Question: I got two tables in my SQLite DB: 'entities' and 'user_actions'. Their approximate schemes:

The flow of the program is something like this (all DB accesses handled by ContentProvider):
1. The user performs some action which modifies one of the entities
2. The corresponding entity is updated in entities immediately. locally_modified value of this entity is set to 1
3. The information about user's action is stored in user_actions
4. At some point in future a sync session with the server is being initiated (I use SyncAdapter framework)
5. User's actions from user_actions are uploaded to the server one by one and removed from the DB in a background thread
6. When the uploading completed, I need to clear locally_modified flags in entities
At this point I encounter my atomicity issue: the synchronization with the server happens in a background thread, therefore the user can use the app and perform additional actions. As a consequence, right before I clear 'locally_modified' flag for an entity, I must check that there are no records in 'user_actions' corresponding to this entity. These three steps must be executed atomically for each entity having 'locally_modified' set to '1':
1. Query user_actions for entries corresponding to entity's _id
2. Test whether the query from #1 returned an empty set
3. Clear locally_modified of that entity to 0
Given the above scenario, I have three questions:
Is there a way to lock SQLite DB accessed over ContentProvider in Android such that it can be accessed only by the locking thread?
If the answer to Q1 is positive, what happens if some other thread tries to access a locked DB? What precautions should I take to ensure reliable operation?
It is possible to execute atomic transactions with conditional logic using <URL> to reference the result of a previous operations, but is there a way to use that result in some kind of 'if-else' statement?
Thanks
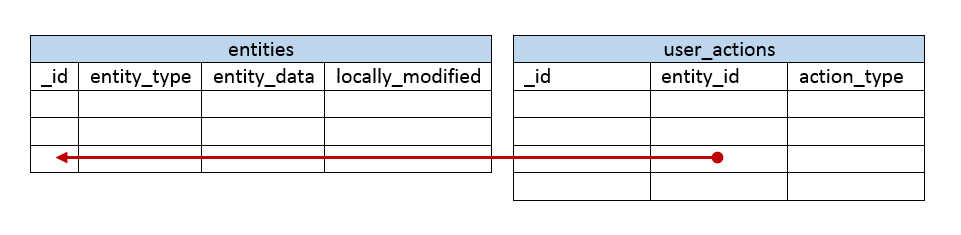
Answer: The answer turned out to be pretty simple, but it is kind of a "hack" - just add additional 'Uri' to 'ContentProvider'.
For example: initially my 'ContentProvider' supported the following URIs:
- 'Uri.withAppendedPath(MyContract.CONTENT_URI, "entities")'- 'Uri.withAppendedPath(MyContract.CONTENT_URI, "user_actions")'
In order to support the atomic operation described in the question I added an additional 'Uri':
- 'Uri.withAppendedPath(MyContract.CONTENT_URI, "clear_modified_flag")'
When this 'Uri' is updated through:
'''
getContentResolver().update(
MyContract.ClearModifiedFlag.CONTENT_URI,
new ContentValues(),
null,
null);
'''
my 'ContentProvider' executes an SQLite 'transaction' that locks the database for the duration of the operation and rolls it back in case of any errors (as described in <URL>.
That's it.
P.S. my 'ContentProvider' is not exported (i.e. other apps can't access and use it), therefore it is safe to add this new 'Uri' to it. But keep in mind that if you do export your 'ContentProvider', then exposing functionality like this one could be problematic.